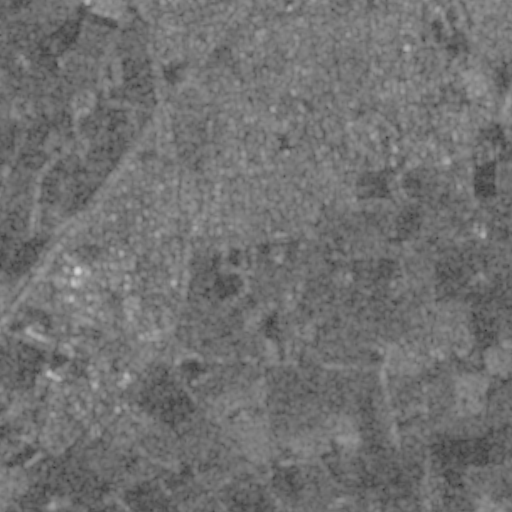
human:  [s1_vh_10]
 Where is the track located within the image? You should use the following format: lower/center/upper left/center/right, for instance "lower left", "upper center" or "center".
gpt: The track is located in the upper right of the image.
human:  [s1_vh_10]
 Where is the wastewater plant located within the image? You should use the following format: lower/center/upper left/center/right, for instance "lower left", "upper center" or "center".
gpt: The wastewater plant is located in the upper right of the image.
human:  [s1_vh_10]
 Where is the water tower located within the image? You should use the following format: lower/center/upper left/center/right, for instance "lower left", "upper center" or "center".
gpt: The water tower is located in the center right of the image.
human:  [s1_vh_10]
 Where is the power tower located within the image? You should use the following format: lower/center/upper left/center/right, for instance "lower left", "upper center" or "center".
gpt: There is no power tower in the image.

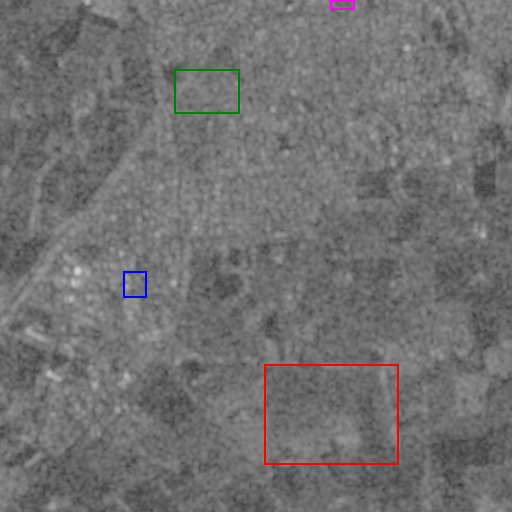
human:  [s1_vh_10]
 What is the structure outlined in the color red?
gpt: The structure outlined in red is a crop field.
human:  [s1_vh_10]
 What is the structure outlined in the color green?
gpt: The structure outlined in green is a park.
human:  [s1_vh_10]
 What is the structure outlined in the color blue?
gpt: The structure outlined in blue is a parking lot.
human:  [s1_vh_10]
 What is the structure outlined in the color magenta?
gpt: The structure outlined in magenta is a track.
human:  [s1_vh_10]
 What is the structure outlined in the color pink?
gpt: There is no pink outline.